Question: I am using googleVis to plot a vertical columnchart in a shiny server. It seems like passing gvisColumnChart options works for some, but not others. For example, all the '*Axis.gridlines.*' options below are blisfully ignored, while other like 'fontSize' are correct.
'''
library("googleVis")
data = data.frame(fb_sample_id=sample(LETTERS, 10),value=rnorm(10))
A <- gvisColumnChart(data, options=list(legend="top",
xvar="fb_sample_id",
yvar="value",
orientation='vertical',
hAxis.gridlines.count=1,
vAxis.gridlines.count=100,
vAxis.gridlines.color="red",
hAxis.gridlines.color="blue",
fontSize=16,
width=300,
height=300,
colors="['orange','blue','green','red']"
))
plot(A)
'''
See snapshot of a produced plot:

Any ideas?
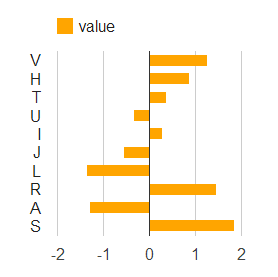
Answer: The option 'colors="['orange','blue','green','red']"' don't work because you plot only one 'yvar'. If you specify 4 colors, it's for 4 distincts 'yvar'.
Concerning the '*Axis.gridlines.*', I don't know why it doesn't work, but maybe because that for a Barchart the 'vAxis.gridlines' option is only supported for a continuous axis, and you have a discrete one (your data type is string).
(Barchart and not Columnchart because set 'orientation' to 'vertical' '"rotates the axes of the chart so that (for instance) a column chart becomes a bar chart"').
<URL>
Though the 'hAxis.gridlines' options should work because there is no restrictions on it...